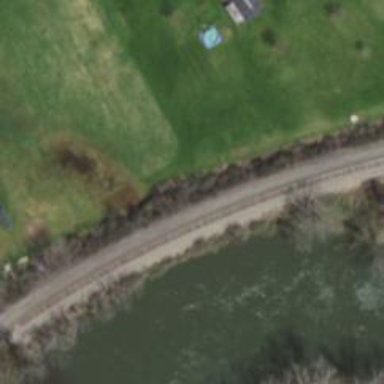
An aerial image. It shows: Railway track.